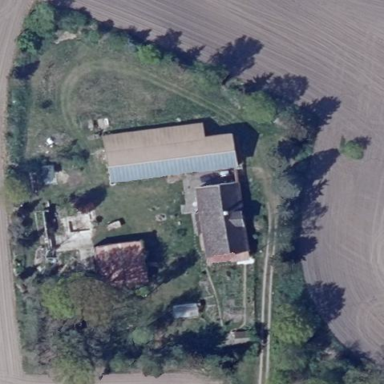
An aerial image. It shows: Farmyard area.